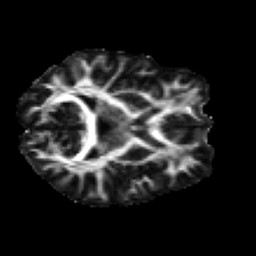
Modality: FA
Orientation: axial
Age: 27
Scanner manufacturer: siemens
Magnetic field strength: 3 T
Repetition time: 2.2 s
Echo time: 0.084 s